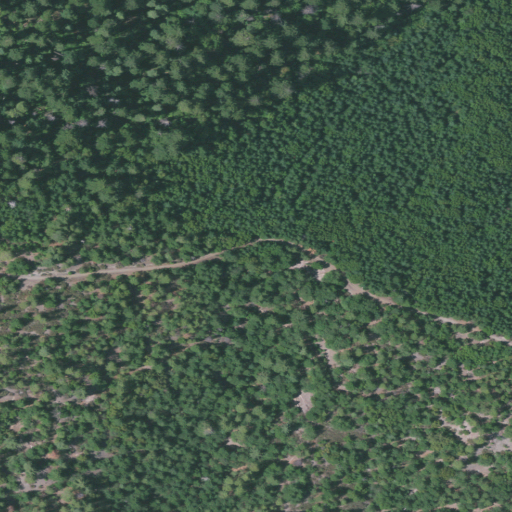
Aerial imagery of gap in Oregon named Mingo Gap containing evergreen forest, mixed forest, deciduous forest, and shrub